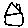
Label: house